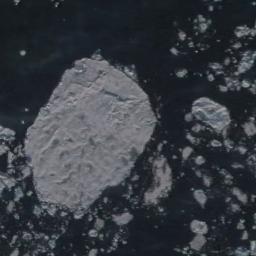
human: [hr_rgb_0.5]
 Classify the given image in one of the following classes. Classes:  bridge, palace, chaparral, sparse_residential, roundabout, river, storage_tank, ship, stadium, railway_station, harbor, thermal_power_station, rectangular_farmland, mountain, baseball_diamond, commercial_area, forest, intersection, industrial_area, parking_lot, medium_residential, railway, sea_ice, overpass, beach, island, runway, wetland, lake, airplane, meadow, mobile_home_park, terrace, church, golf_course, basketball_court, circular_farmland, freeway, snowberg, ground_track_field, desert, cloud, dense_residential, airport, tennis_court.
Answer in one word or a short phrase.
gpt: sea_ice